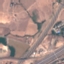
Land use / land cover class: Highway